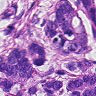
Metastatic tissue present: yes